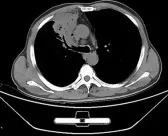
Chest computed tomography images at admission. A consolidation shadow in the right upper and middle lobes, with necrosis containing foci of air. Mediastinal window.
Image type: radiology (ct)